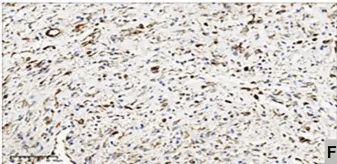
Immunostaining for Vim (200X) (F).
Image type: pathology (immunostaining)